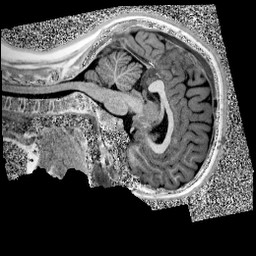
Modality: UNIT1
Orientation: sagittal
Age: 14
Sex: female
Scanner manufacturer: siemens
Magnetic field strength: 3 T
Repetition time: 4 s
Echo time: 0.00299 s